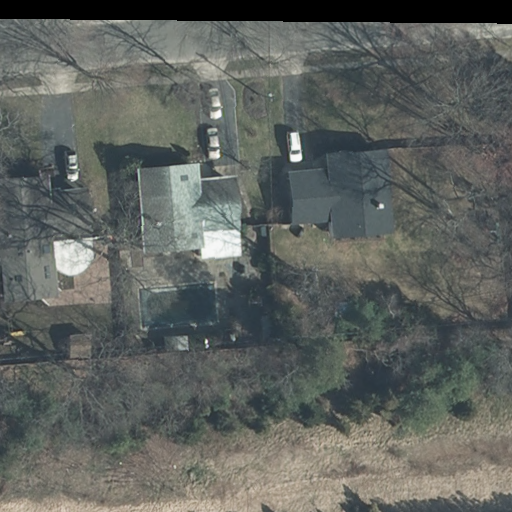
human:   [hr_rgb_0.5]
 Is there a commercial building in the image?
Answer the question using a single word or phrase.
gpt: no

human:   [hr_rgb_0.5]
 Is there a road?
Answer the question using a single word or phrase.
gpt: yes

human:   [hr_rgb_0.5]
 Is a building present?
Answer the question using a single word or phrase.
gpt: yes

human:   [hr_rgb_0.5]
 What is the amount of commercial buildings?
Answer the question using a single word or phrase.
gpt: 0

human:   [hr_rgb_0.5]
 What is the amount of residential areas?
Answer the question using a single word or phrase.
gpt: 1

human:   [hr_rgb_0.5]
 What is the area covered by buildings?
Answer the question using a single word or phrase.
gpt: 822m2

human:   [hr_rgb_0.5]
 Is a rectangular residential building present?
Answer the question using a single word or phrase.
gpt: no

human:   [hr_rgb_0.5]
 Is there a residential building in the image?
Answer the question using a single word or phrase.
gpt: yes

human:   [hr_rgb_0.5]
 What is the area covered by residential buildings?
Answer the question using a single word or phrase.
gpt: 822m2

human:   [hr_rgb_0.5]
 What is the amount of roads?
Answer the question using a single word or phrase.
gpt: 2

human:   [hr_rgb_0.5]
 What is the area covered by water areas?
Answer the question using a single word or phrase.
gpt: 0m2

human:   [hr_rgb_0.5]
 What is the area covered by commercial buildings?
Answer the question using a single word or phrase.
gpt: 0m2

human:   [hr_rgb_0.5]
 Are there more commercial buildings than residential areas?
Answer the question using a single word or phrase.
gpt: no

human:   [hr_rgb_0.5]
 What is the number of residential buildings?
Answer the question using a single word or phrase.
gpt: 3

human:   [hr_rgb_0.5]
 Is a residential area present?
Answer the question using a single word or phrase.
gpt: yes

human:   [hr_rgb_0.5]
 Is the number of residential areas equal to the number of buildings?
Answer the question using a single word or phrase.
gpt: no

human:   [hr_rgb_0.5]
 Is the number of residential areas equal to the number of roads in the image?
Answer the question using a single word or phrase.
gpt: no

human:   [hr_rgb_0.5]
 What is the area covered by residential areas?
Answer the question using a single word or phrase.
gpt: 0m2

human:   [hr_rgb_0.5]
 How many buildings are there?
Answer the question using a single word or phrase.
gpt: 3

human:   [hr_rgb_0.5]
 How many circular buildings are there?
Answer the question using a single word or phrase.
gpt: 0

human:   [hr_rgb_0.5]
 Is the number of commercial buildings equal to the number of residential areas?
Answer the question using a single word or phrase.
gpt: no

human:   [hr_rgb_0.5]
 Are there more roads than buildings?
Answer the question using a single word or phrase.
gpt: no

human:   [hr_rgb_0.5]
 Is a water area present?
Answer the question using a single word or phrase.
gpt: no

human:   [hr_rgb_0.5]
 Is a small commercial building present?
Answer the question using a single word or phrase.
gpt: no

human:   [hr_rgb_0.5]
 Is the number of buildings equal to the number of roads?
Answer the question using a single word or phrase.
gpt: no

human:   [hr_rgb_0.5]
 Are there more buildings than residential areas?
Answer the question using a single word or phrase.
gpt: yes

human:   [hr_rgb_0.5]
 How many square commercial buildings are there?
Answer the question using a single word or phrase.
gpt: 0

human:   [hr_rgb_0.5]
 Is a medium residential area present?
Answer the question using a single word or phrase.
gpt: no

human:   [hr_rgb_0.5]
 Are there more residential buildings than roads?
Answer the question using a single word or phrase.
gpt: yes

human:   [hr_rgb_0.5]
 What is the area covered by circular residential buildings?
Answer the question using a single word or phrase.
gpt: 0m2

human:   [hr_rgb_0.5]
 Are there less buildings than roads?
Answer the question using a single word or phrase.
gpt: no

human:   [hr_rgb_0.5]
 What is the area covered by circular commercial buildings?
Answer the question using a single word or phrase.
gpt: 0m2

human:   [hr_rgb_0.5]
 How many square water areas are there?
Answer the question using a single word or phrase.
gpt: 0

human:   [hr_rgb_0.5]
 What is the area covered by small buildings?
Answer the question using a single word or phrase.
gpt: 0m2

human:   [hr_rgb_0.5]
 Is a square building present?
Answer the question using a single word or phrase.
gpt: no

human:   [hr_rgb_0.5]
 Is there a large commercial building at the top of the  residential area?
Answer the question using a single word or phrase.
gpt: no

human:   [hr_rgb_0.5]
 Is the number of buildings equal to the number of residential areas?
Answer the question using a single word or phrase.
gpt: no

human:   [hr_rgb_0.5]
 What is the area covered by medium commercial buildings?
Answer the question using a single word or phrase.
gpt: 0m2

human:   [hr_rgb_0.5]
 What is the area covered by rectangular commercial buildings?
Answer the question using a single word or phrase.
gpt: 0m2

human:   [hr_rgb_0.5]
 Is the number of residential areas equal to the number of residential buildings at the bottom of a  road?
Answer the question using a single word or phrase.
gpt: no

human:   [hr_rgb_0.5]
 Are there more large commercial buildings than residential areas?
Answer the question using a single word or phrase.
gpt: no

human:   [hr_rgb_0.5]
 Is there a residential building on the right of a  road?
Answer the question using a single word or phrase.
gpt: yes

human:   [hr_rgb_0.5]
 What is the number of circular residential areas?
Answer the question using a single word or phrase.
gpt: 0

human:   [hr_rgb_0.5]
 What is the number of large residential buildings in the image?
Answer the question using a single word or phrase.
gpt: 0

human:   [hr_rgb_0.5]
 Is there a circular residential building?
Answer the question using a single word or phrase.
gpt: no

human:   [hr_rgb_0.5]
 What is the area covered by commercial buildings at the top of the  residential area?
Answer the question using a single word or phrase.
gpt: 0m2

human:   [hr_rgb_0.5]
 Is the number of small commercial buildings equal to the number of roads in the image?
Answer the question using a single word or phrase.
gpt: no

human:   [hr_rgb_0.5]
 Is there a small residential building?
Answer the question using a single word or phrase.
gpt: no

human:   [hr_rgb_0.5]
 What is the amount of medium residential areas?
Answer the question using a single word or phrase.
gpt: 0

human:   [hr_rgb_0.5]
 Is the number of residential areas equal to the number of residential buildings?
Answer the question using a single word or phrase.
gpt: no

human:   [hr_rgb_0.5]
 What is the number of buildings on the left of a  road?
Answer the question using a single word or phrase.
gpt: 3

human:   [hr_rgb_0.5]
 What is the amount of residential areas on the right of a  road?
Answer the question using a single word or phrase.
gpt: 1

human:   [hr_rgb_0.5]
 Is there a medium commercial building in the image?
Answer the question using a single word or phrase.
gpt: no

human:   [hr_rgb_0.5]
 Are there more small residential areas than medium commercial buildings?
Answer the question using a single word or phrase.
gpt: yes

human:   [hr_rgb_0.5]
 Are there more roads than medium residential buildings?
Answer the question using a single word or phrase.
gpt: no

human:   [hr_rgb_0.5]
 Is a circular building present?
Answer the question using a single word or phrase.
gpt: no

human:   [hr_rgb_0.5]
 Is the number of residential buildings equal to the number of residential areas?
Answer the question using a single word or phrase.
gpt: no

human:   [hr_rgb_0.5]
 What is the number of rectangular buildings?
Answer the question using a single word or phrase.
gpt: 0

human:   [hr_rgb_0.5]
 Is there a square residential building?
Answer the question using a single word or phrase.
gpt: no

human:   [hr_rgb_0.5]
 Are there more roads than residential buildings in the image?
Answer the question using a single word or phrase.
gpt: no

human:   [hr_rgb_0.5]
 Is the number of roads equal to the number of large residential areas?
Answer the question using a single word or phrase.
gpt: no

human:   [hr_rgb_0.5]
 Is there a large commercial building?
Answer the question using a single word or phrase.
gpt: no

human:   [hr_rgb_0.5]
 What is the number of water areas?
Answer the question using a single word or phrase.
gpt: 0

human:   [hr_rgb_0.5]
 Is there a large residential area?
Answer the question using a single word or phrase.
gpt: no